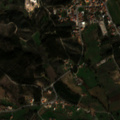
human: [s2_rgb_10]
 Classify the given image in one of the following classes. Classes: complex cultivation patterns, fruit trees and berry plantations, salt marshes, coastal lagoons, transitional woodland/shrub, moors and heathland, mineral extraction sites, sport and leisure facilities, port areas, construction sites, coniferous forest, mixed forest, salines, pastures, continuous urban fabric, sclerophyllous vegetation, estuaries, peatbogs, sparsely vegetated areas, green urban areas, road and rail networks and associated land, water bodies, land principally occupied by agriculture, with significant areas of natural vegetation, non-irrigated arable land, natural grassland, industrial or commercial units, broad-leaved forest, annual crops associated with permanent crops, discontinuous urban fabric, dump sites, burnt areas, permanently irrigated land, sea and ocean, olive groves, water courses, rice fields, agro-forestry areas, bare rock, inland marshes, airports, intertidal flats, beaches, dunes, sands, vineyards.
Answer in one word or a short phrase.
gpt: discontinuous urban fabric, annual crops associated with permanent crops, land principally occupied by agriculture, with significant areas of natural vegetation, transitional woodland/shrub